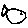
Label: fish